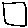
Label: square